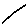
Label: line